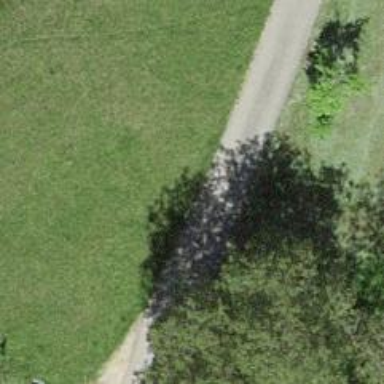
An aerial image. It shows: Service road with paved surface.